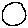
Label: circle